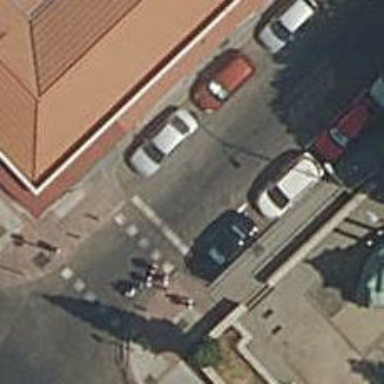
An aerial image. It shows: Zebra crossing with traffic signals.